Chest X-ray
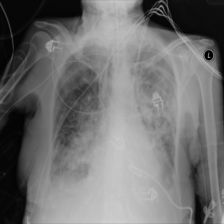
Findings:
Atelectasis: negative
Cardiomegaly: negative
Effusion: negative
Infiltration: positive
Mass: negative
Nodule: negative
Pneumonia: negative
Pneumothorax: negative
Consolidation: negative
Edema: negative
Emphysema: negative
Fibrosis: negative
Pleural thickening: negative
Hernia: negative